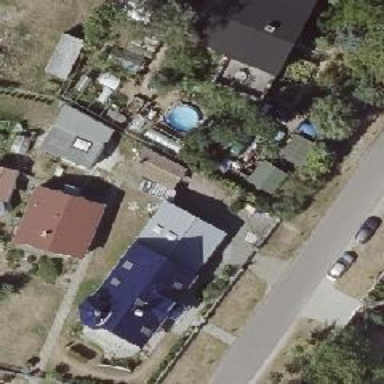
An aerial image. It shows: Detached building.